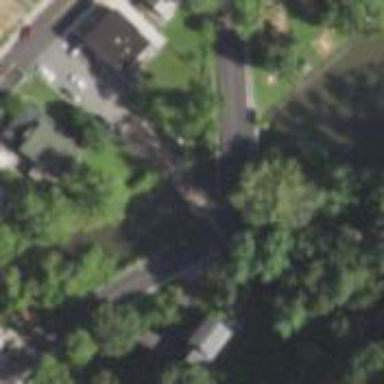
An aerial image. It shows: Footway road with lift movable bridge.